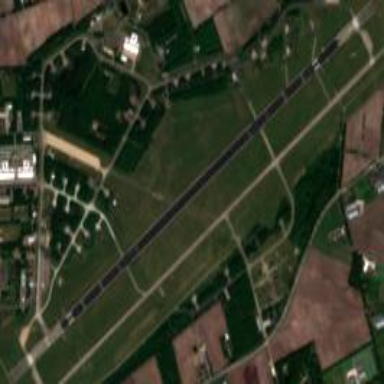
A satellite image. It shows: Asphalt runway at the airport area.